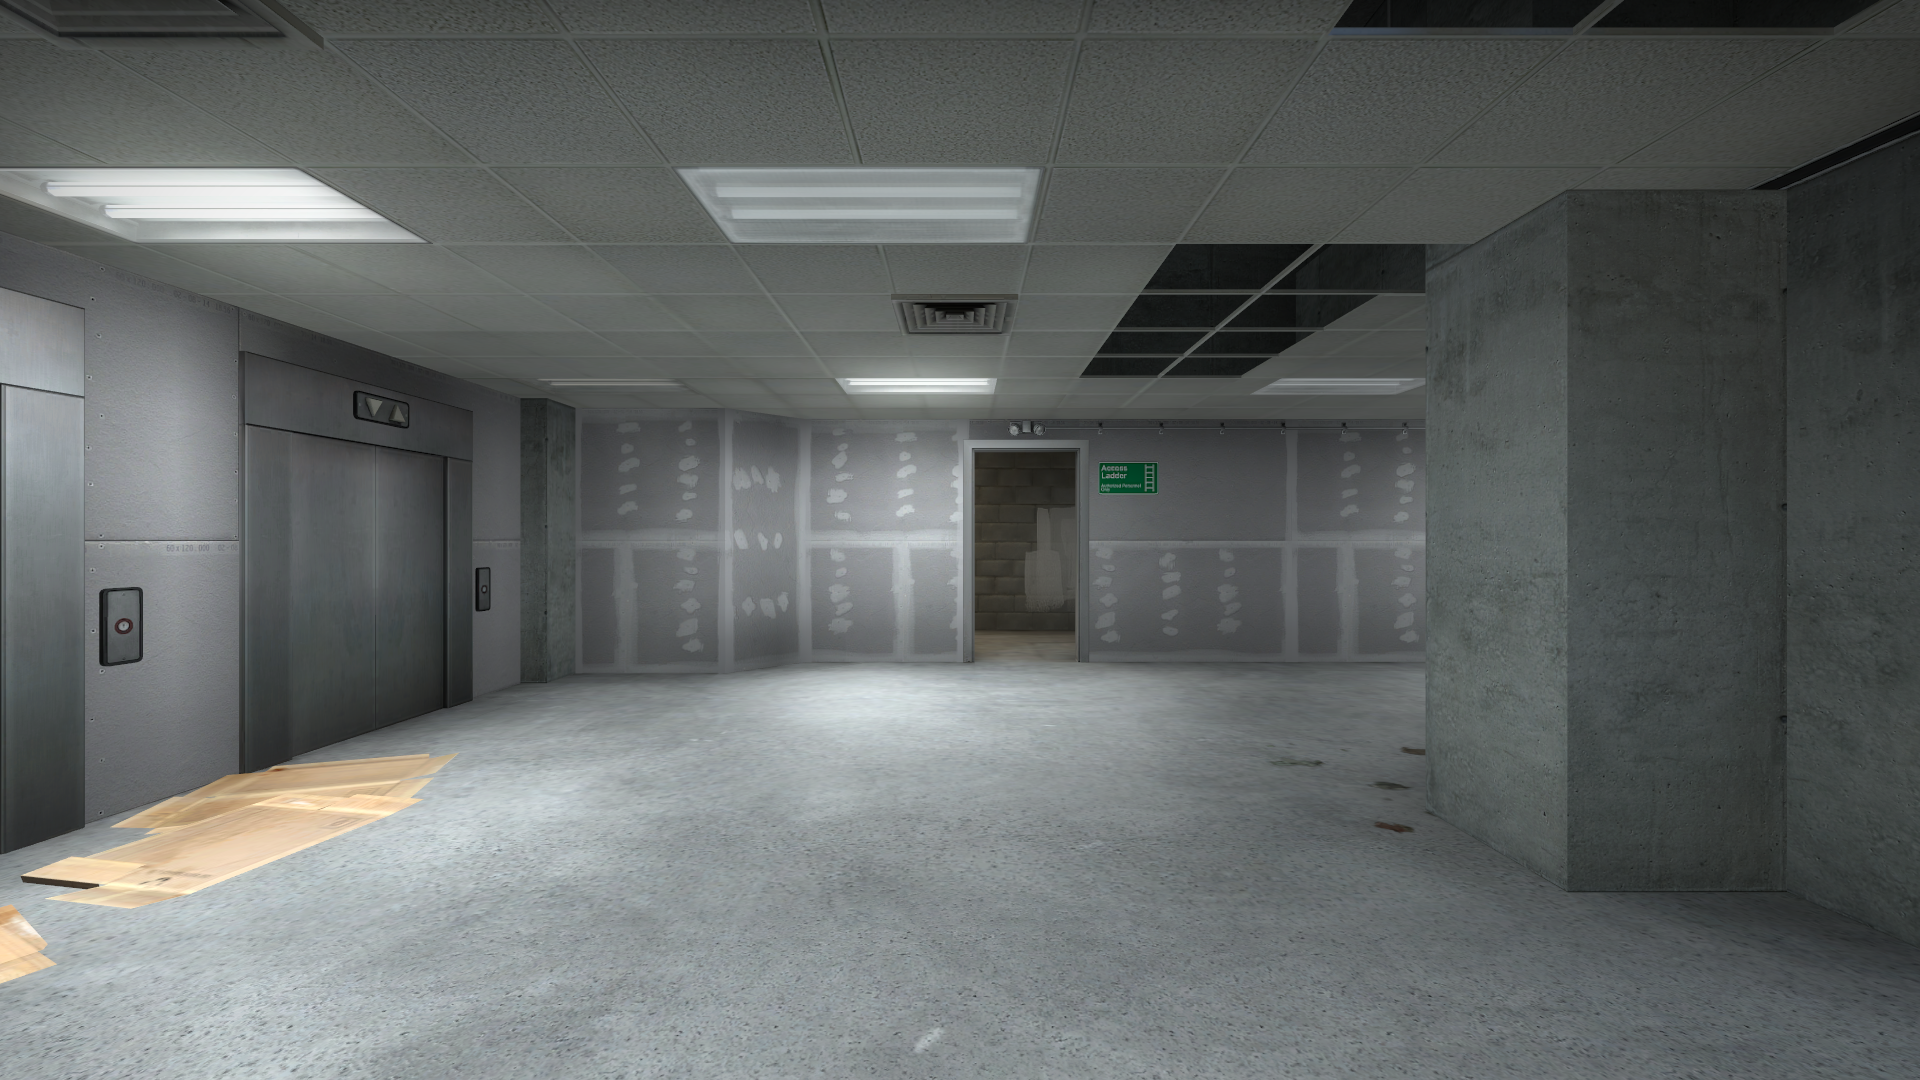
Map: de_vertigo